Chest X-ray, PA view. Patient: 48 years old, sex M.
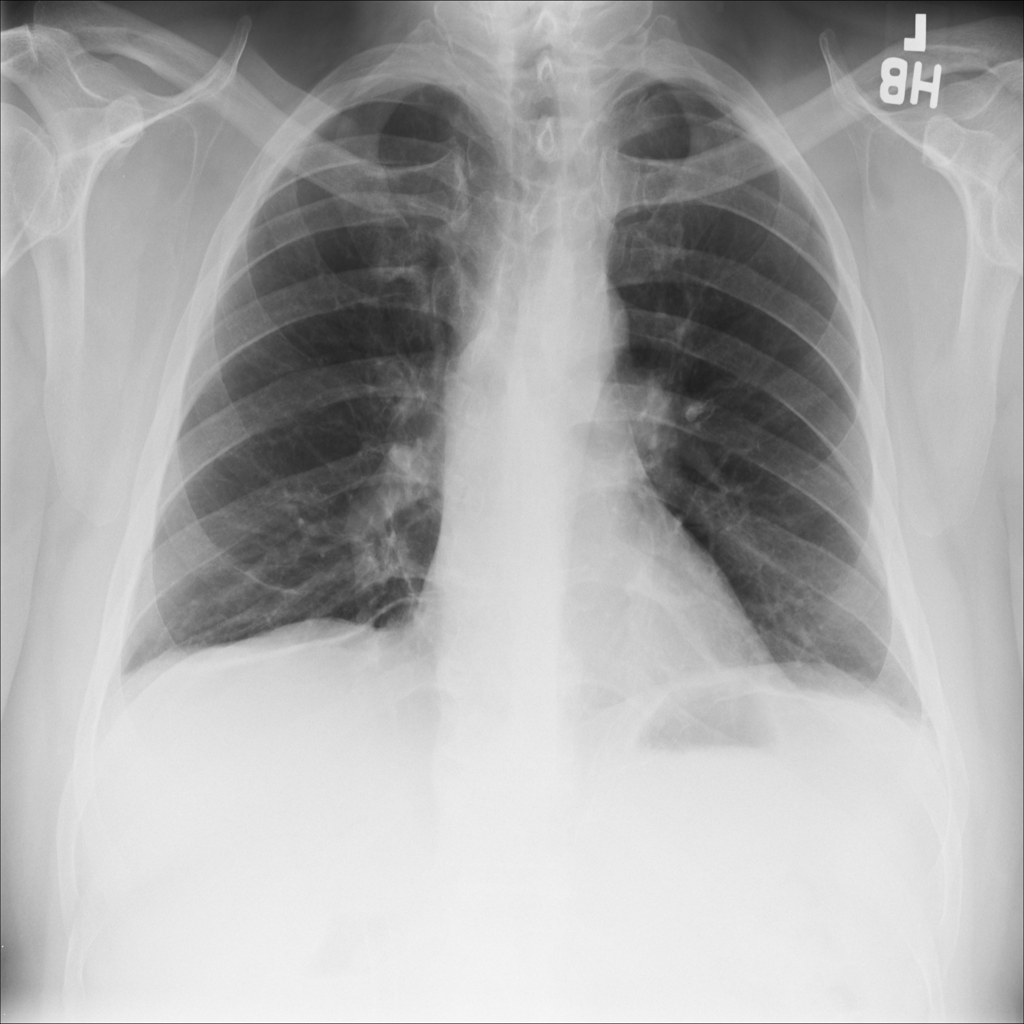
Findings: Atelectasis